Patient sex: M
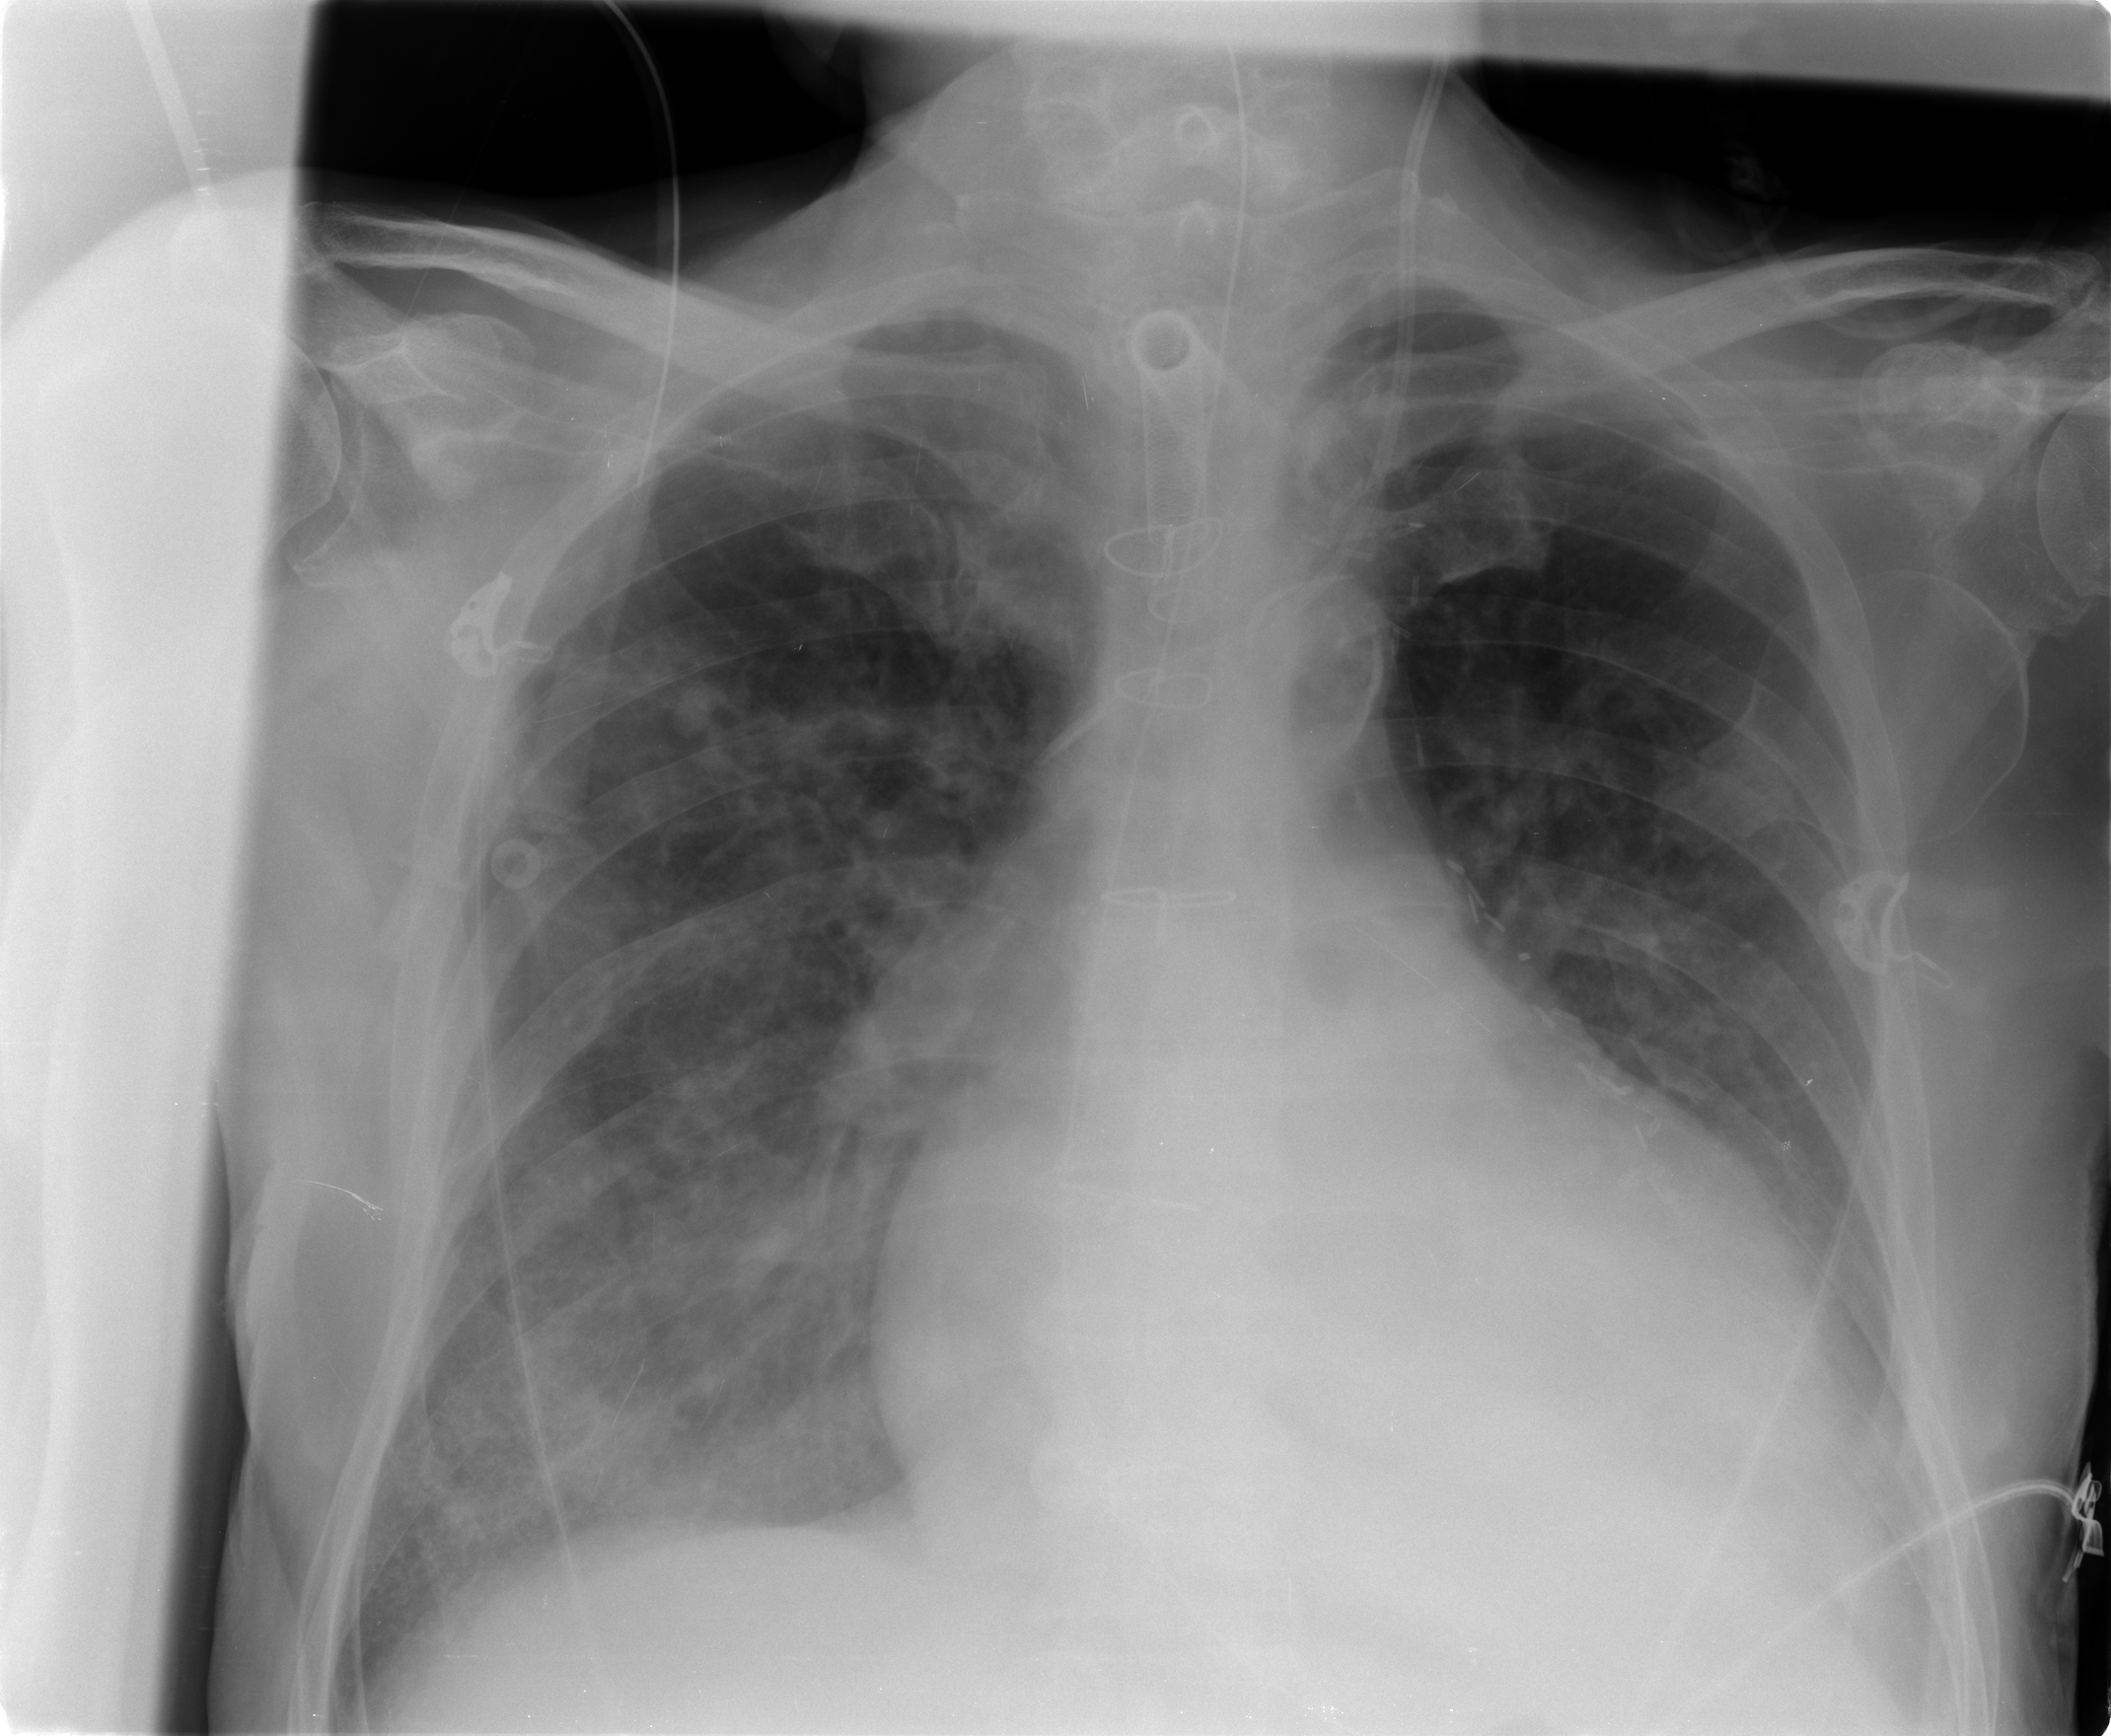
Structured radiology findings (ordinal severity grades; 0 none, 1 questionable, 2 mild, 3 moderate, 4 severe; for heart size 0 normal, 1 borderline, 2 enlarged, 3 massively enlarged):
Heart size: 3
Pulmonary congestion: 2
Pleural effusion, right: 2
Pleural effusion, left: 2
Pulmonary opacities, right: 2
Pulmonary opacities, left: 0
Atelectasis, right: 2
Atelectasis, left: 2